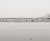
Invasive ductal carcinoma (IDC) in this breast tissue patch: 0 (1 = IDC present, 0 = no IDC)